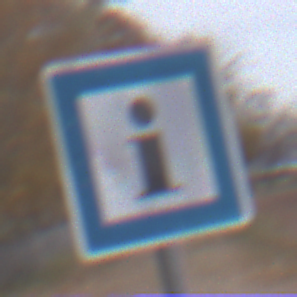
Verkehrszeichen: Informationsstelle
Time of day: MorningAfternoon
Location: Outdoor (Nature)
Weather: Overcast
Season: NotSpecified
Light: Natural